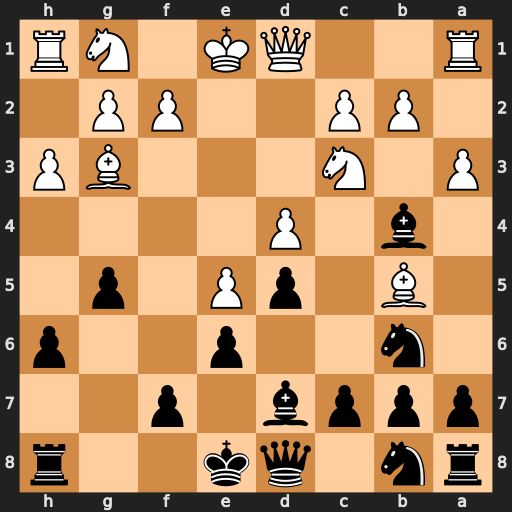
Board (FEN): rn1qk2r/pppb1p2/1n2p2p/1B1pP1p1/1b1P4/P1N3BP/1PP2PP1/R2QK1NR
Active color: b
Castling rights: KQkq
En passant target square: -
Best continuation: Bxc3+ bxc3 Bxb5